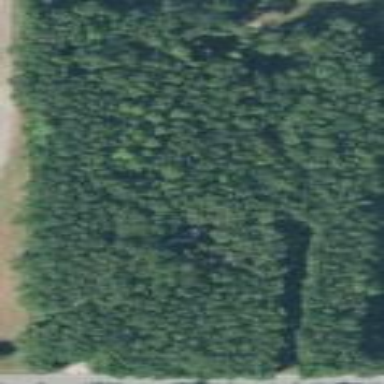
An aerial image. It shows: Woodland with needle-leaved trees.